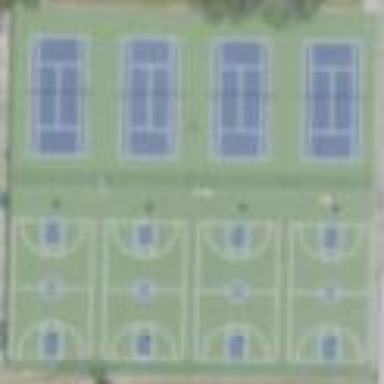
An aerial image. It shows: Paved tennis court in leisure land pitch.